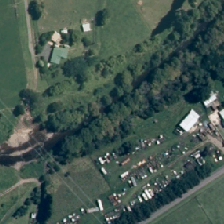
Land cover: deciduous_hardwood